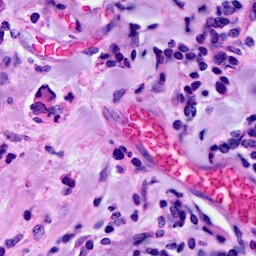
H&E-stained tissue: Breast